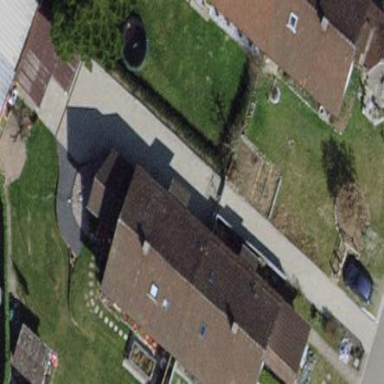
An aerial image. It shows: Terrace building.